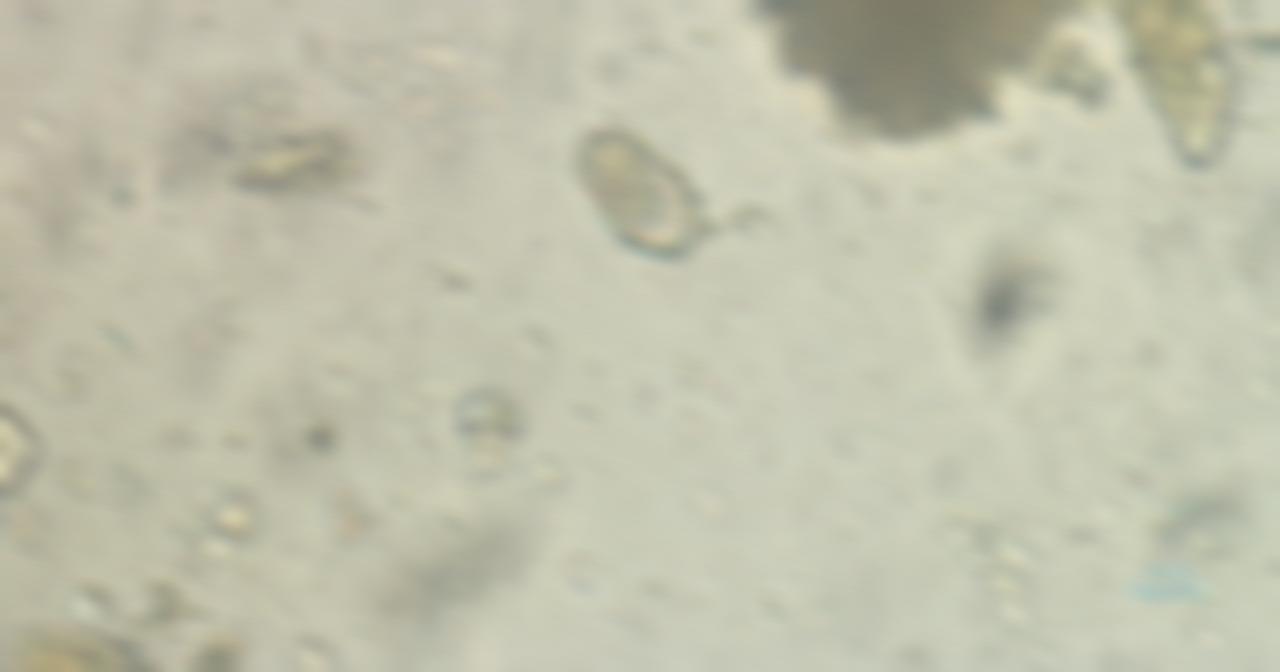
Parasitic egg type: Capillaria philippinensis